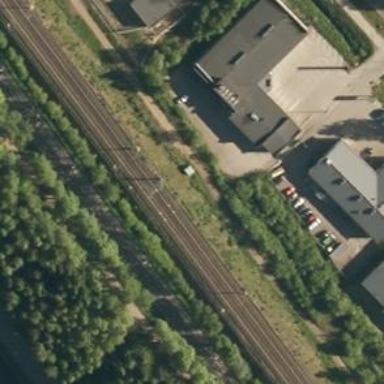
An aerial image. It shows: Railway track with continuous electrified contact line.